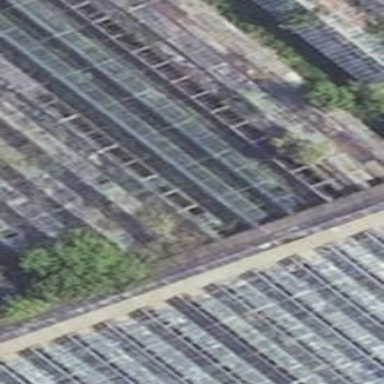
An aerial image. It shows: Greenhouse for horticulture with roof.